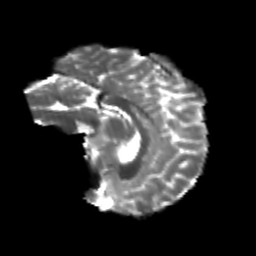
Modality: T2w
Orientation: sagittal
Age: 21
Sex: female
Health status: healthy
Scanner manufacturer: philips
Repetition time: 7.389 s
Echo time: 0.08599 s